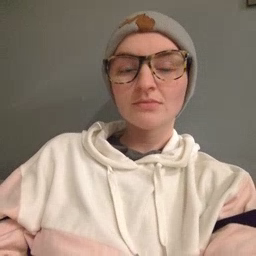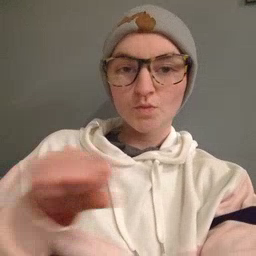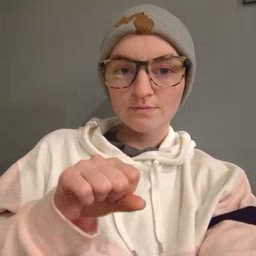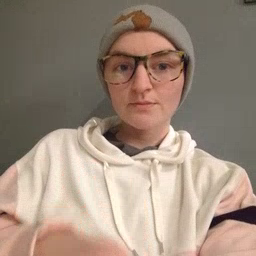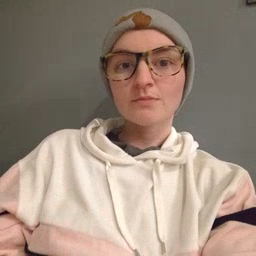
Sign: shoe